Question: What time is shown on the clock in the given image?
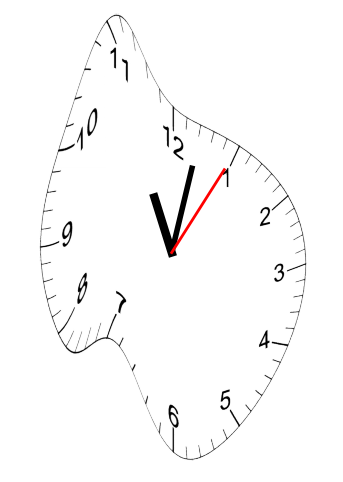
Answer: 11:02:05